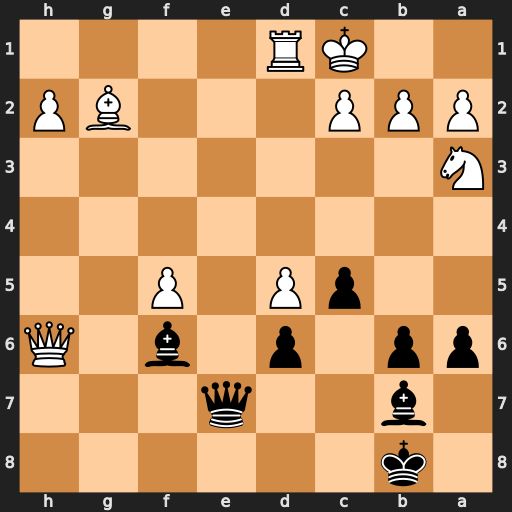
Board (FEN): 1k6/1b2q3/pp1p1b1Q/2pP1P2/8/N7/PPP3BP/2KR4
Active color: b
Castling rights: -
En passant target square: -
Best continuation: Bg5+ Qxg5 Qxg5+